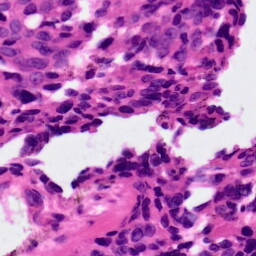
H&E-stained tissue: Ovarian